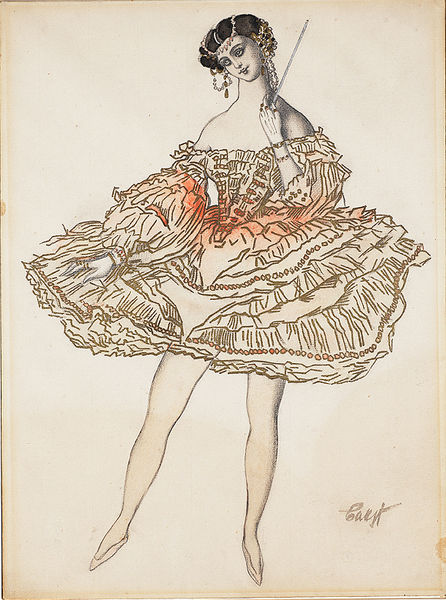
Titel: Costume Design for The Fairy Doll, Costume Design for The Fairy Doll
Künstler: Leon (after) Unknown; Bakst
Standort: Amherst (Massachusetts, USA)
Institution: Mead Art Museum, Amherst College
Schlagwörter: fancy, hands, people, red, white, black, dress, face, france, hair, lace, lady, modern, nose, portrait, skirt, sleeve, woman, pink, print, hand, frau, girl, head, orange, costume, eyes, feet, noble, drawing, paper, decoration, ornament, texture, color, mouth, illustration, line, sketch, pen, writing, leaning, step, smiling, victorian, person, arms, bracelet, garment, music, neck, pose, ink, what, signature, shoes, study, pencil, eye, legs, lines, earring, earrings, chest, beautiful, figure, pearls, shoulders, cigarette, stick, dance, dancer, dancing, standing, schmuck, haar, star, layers, ruffles, ring, prostitute, leg, sleeves, ballerina, ballet, tutu, kleid, corset, wand, posture, jewelry, pretty, tights, tanz, holding, dame, 19th century, beine, hände, baton, headdress, frills, toes, earings, stance, jewels, signed, nails, poise, weird, jewlery, teacher, frill, bein, pinl, tanzen, lithographie, hoffdame, fluffy, juwellery, tänzerin, mieder, schulterfrei, haarschmuck, puffy, ballet dancer, bare shoulders, ankles, füße